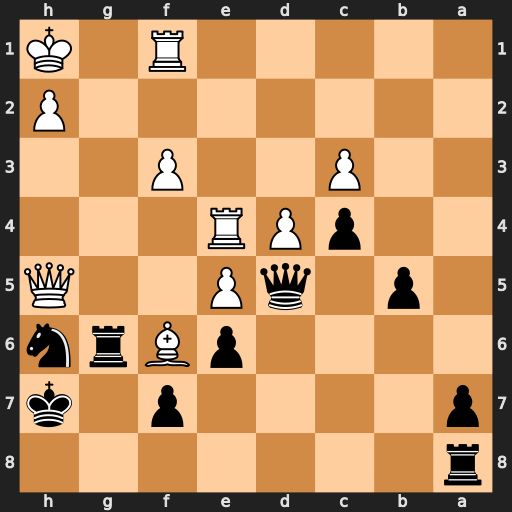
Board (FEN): r7/p4p1k/4pBrn/1p1qP2Q/2pPR3/2P2P2/7P/5R1K
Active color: b
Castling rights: -
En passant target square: -
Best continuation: Rxf6 Rh4 Rg6